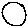
Label: circle